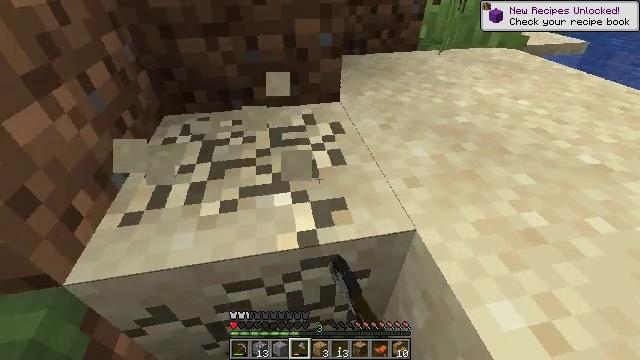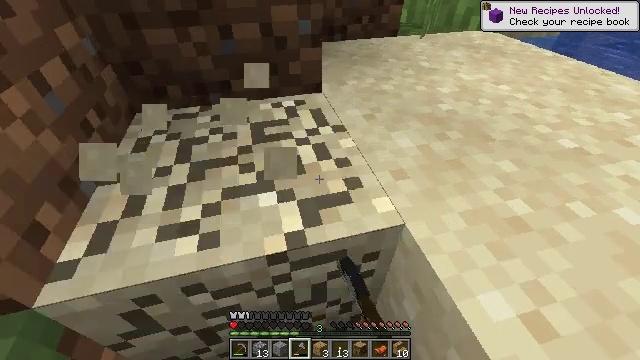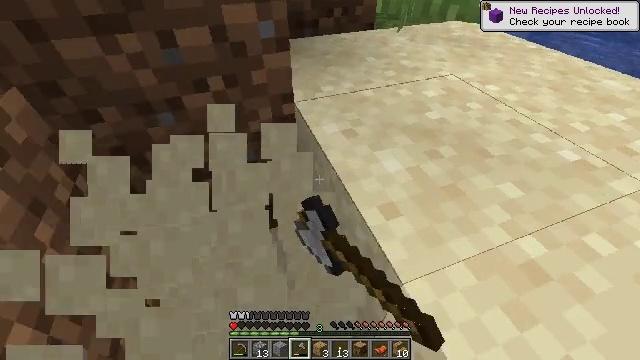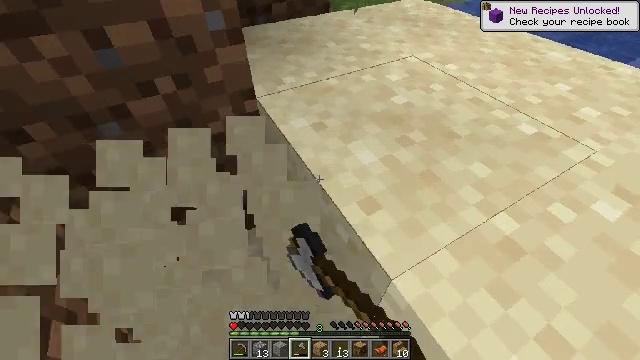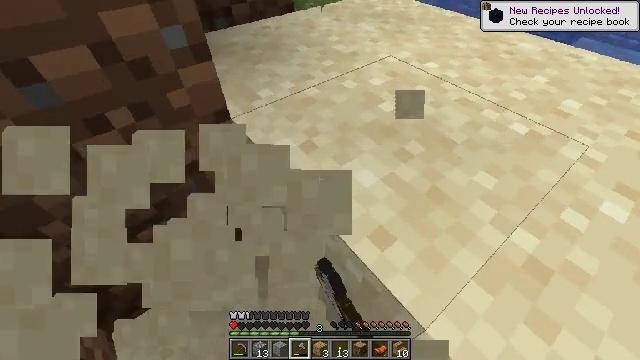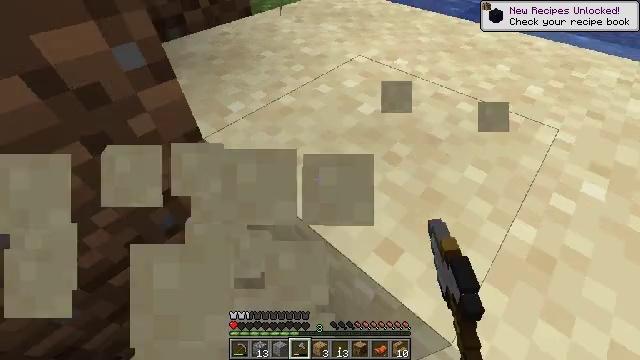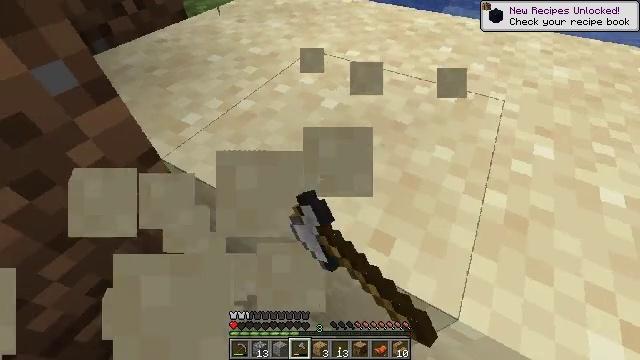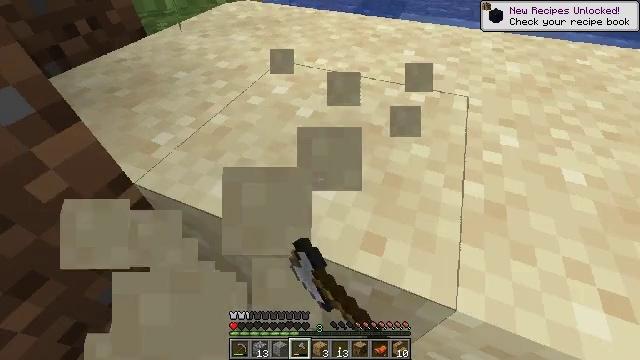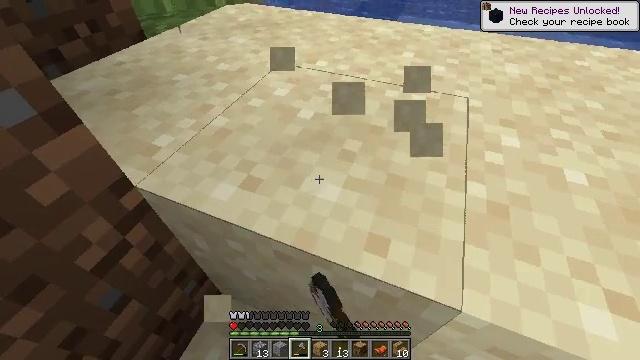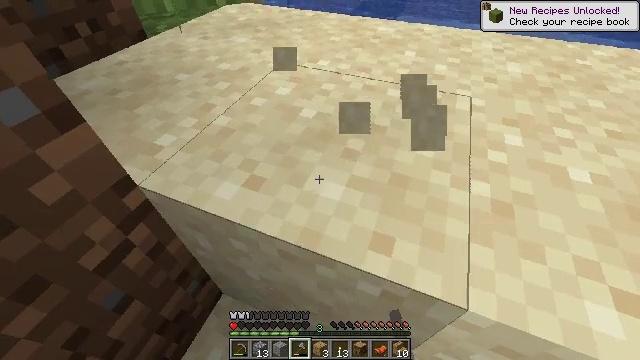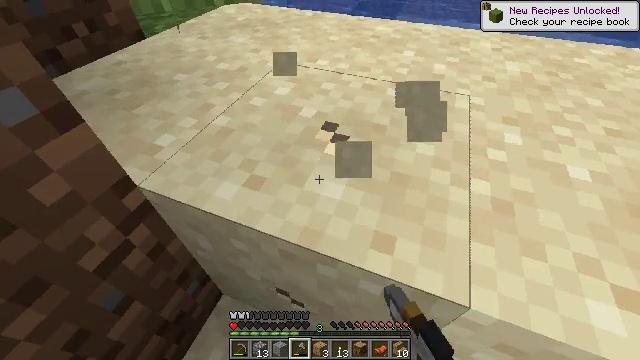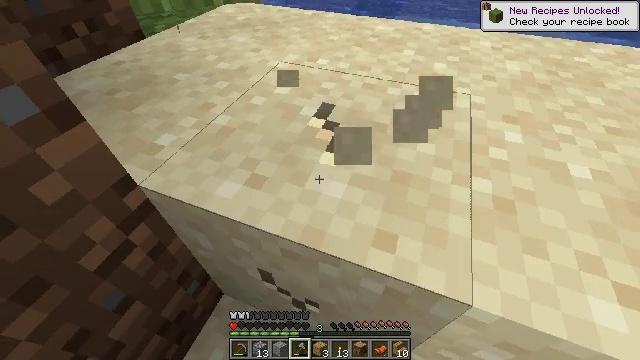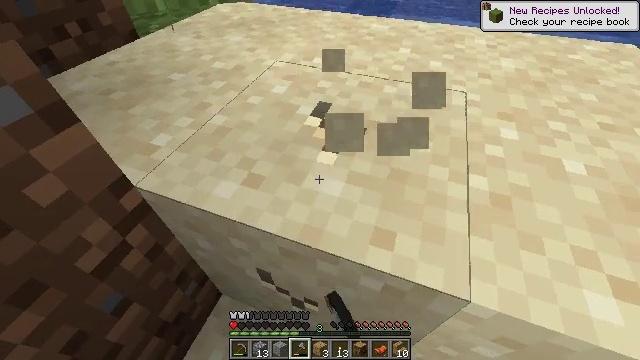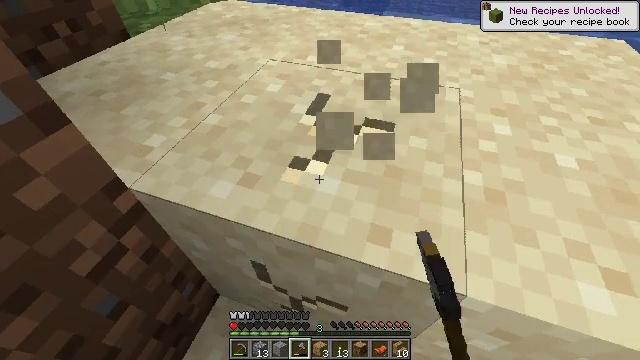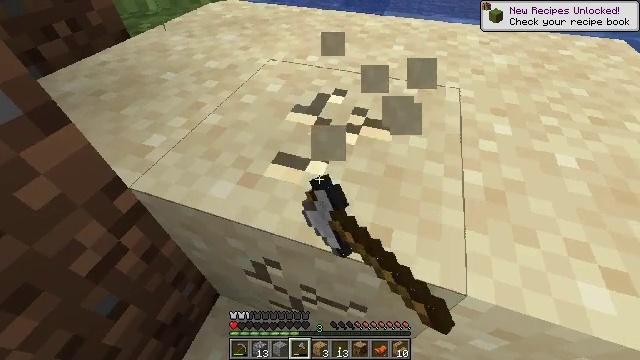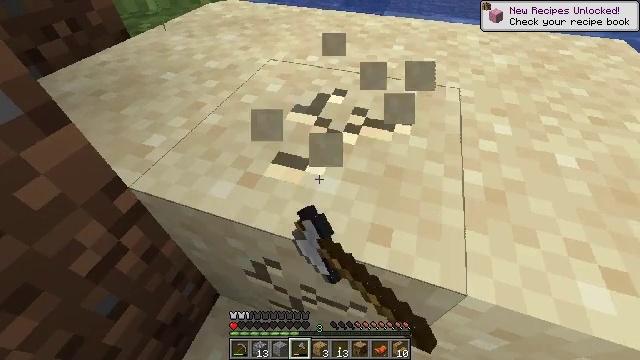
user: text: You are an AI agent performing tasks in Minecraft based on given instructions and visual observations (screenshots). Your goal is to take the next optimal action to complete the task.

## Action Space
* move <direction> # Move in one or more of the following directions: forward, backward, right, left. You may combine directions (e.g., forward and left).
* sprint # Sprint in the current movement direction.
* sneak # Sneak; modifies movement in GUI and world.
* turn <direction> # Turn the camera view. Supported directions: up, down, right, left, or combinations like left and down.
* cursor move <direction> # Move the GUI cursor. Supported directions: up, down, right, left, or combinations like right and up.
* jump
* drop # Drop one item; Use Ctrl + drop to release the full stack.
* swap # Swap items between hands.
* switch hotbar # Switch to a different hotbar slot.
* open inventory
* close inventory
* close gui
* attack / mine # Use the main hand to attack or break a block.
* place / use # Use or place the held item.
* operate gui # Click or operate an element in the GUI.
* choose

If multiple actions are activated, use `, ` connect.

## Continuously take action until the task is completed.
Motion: motion action
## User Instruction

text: Mine sand by the water.
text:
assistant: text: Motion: move forward, turn right and down, attack / mine
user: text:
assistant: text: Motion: move forward, turn right and down, attack / mine
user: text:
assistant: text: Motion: move forward, turn right and down, attack / mine
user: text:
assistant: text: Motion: move forward, turn right and down, attack / mine
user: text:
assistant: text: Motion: turn right, attack / mine
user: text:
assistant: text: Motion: turn right, attack / mine
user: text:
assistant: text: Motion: turn right and up, attack / mine
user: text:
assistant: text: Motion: attack / mine
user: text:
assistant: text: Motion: attack / mine
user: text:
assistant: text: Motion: attack / mine
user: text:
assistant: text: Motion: attack / mine
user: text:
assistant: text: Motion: attack / mine
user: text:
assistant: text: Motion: turn right, attack / mine
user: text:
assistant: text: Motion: attack / mine
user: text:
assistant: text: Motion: attack / mine
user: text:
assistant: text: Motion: attack / mine
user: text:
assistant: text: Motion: attack / mine
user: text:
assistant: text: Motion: move forward, attack / mine
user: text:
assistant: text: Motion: move forward, attack / mine
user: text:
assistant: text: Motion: move forward, attack / mine
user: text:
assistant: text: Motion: move forward, attack / mine
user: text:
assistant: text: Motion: move forward, turn left, attack / mine
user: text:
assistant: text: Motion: move forward, turn left, attack / mine
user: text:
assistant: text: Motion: move forward, turn left and down, attack / mine
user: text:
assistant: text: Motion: turn left and down, attack / mine
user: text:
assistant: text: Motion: turn left, attack / mine
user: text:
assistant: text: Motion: attack / mine
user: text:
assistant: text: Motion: turn left, attack / mine
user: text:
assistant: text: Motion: turn left, attack / mine
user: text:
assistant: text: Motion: attack / mine